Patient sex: F
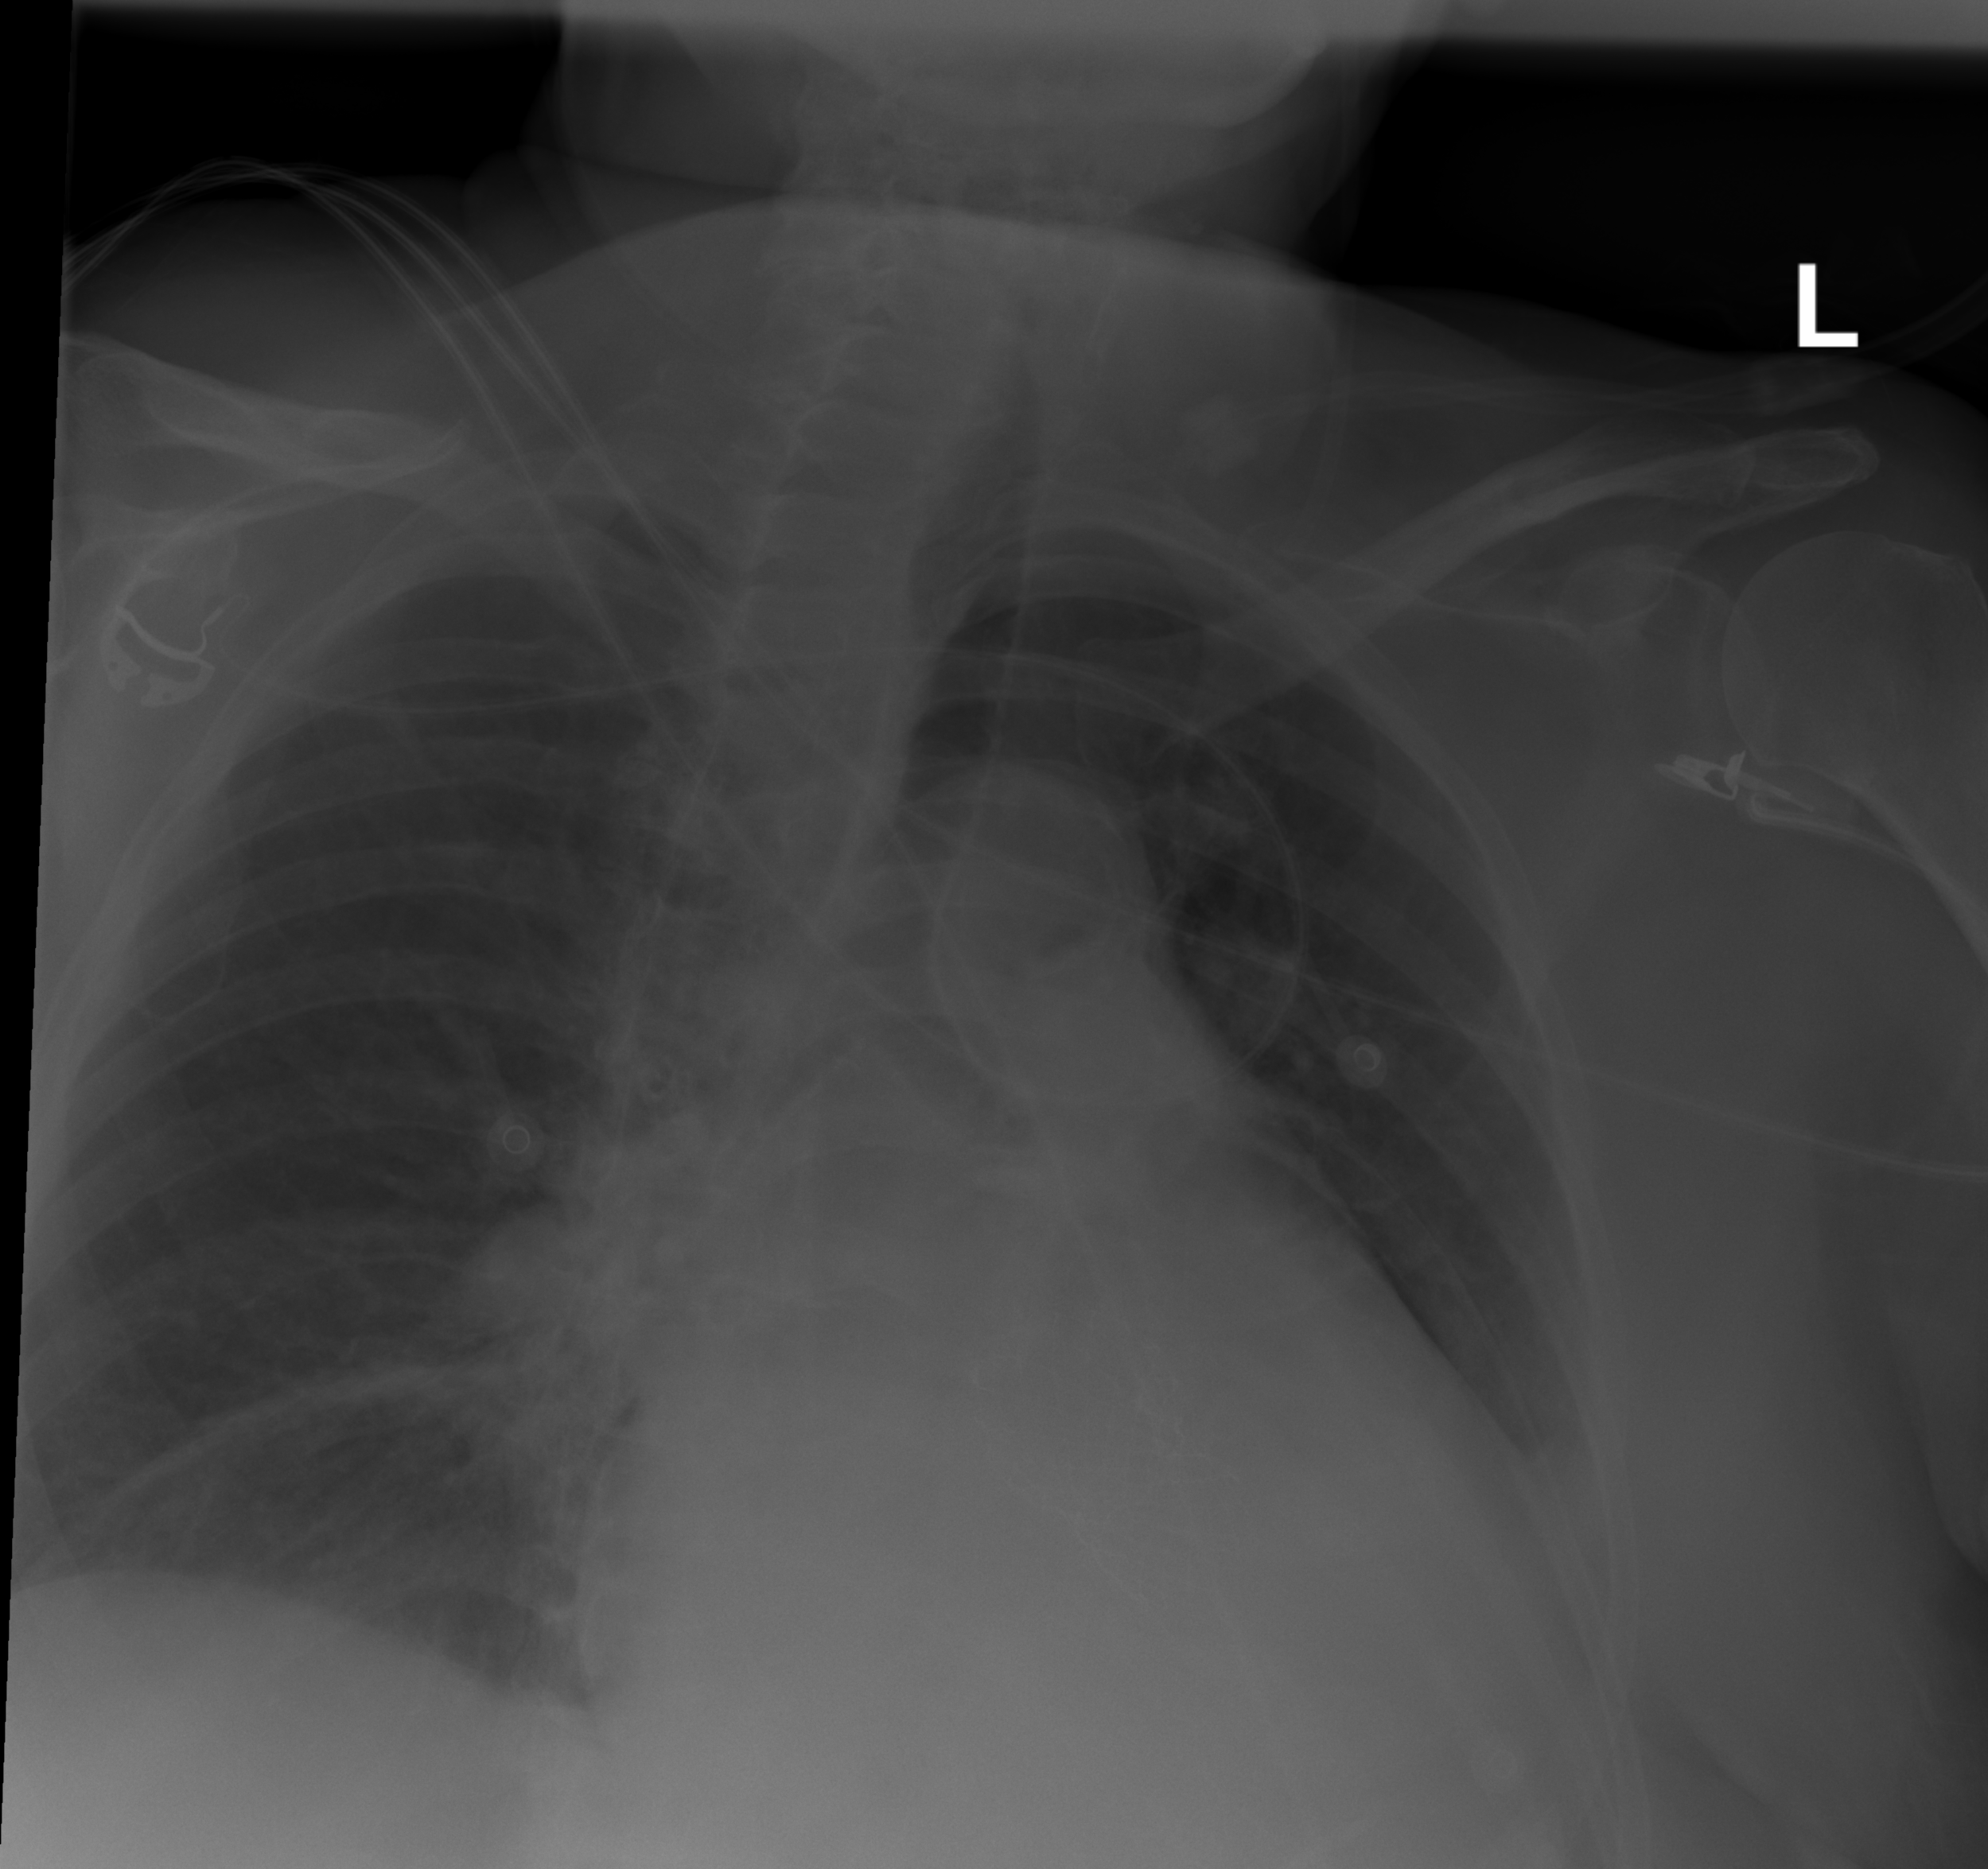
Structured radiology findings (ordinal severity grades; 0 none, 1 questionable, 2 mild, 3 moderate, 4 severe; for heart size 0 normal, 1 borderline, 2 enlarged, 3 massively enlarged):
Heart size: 3
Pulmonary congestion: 2
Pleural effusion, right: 0
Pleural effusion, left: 0
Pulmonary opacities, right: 2
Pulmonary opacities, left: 0
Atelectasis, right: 2
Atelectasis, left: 2